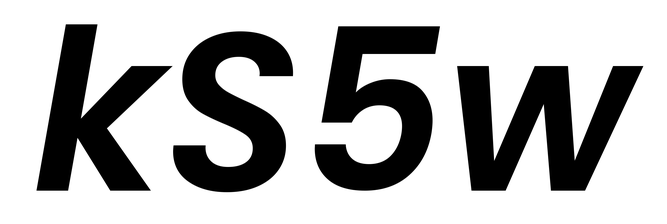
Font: Poppins-SemiBoldItalic